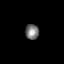
Tissue: skin
Cell type: Epithelial cells
Senescence score: 0.2727
Nuclear area (px): 200
Mean DAPI intensity: 122.095